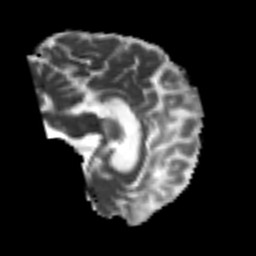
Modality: MD
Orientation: sagittal
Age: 51
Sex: male
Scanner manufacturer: siemens
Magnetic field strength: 3 T
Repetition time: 4.999 s
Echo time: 0.07946 s